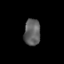
Tissue: skin
Cell type: Epithelial cells
Senescence score: 0.2424
Nuclear area (px): 422
Mean DAPI intensity: 96.299